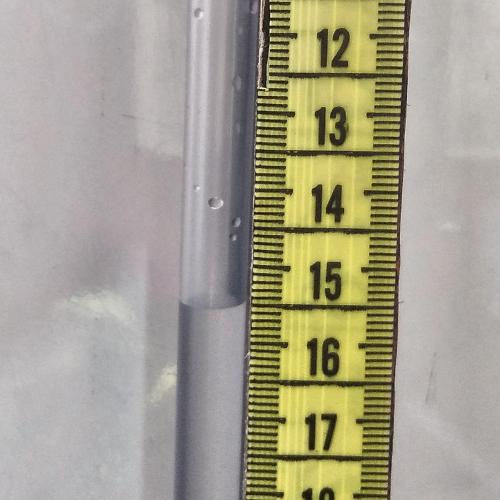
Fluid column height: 15.5 cm